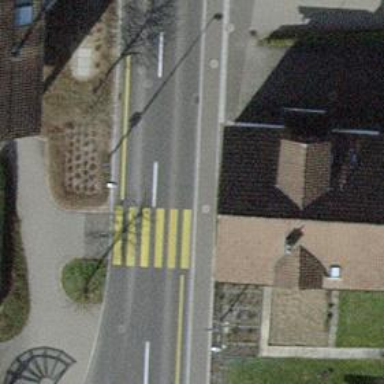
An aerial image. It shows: Zebra crossing on the road.